Problem: cup_counterbalancing (2022, finals)

Courtney has an avant-garde kitchen counter made out of \(N\) rectangular sheets of metal of equal height, standing perpendicular to the ground. When viewed directly from the top, the counter looks like an (unfilled) polygon on a plane with \(N\) edges, the \(i\)th of which extends from point \((X_i, Y_i)\) to point \((X_{(i \text{ mod } N)+1},\, Y_{(i \text{ mod } N)+1})\). These line segments only intersect at their endpoints.

Courtney's friends often make fun of the counter, saying that the thin metal "surface" is useless for holding anything up, but Courtney wants to prove them wrong.

Courtney considers placing a cup with a circular rim of radius \(R\) onto the counter (with the rim facing down), centered at a point chosen uniformly randomly from the square \([0, L] \times [0, L]\). What is the chance that the cup stays balanced on the counter without falling? Your output will be accepted if it is within \(10^{-6}\) of the jury's answer.

*Note: The face-down cup is modeled as an unfilled ring—not as a disk.*

# Constraints

\(1 \le T \le 7\)
\(1 \le N \le 7\)
\(1 \le R, L \le 15\)
\(0 \le X_i, Y_i \le 15\)

# Input Format

Input begins with a single integer \(T\), the number of test cases. For each test case, there is first a line containing three space-separated integers \(N\), \(R\), and \(L\). Then, \(N\) lines follow, the \(i\)th of which contains two space-separated integers \(X_i\) and \(Y_i\),

# Output Format

For the \(i\)th test case, print a line containing `"Case #i: "` followed by a single real number between \(0\) and \(1\), the chance that the cup will balance if placed with its rim centered at a uniformly random point in the square \([0, L] \times [0, L]\).

# Sample Explanation

The counters in the first and second sample cases are depicted below, with the blue regions representing points at which centering the cup will lead to it staying balanced.

{{PHOTO_ID:556593865835592|WIDTH:650}}

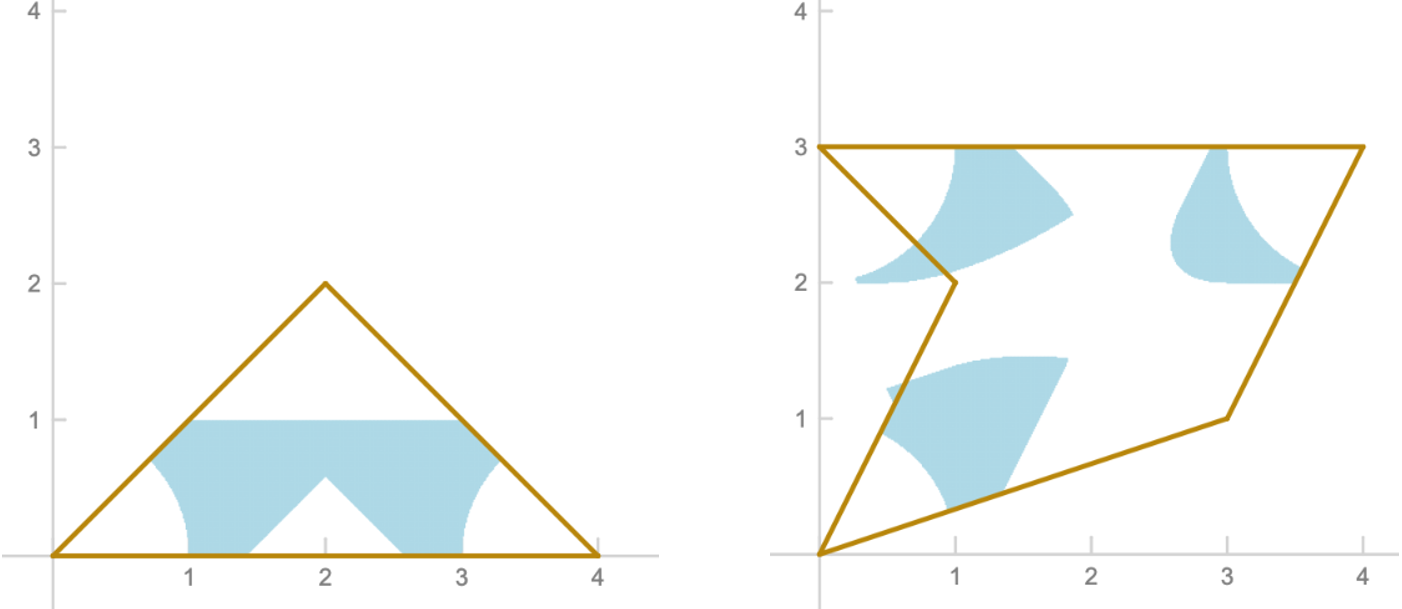

Sample input:
2
3 1 4
0 0
2 2
4 0
5 1 4
0 0
1 2
0 3
4 3
3 1

Sample output:
Case #1: 0.1169663730642699
Case #2: 0.1353445414060363

Solution:
Let's call a position where the circle doesn't fall *stable*. First, let's see how we can check whether a given point is stable. Consider all intersection points between that cup and surrounding positions (we can find these naively in linear time). If all of these points lie on a half-circle, then the ring will fall. Otherwise, there will be three points that create a triangle which contains the center of mass of the ring.

**Solution 1:**

As it turns out, any stable point in general form (we can ignore points that are edge cases because those points are ~\(0\%\) of the area) will have at least \(3\) intersections. In fact, if a point is stable it's true that there are a particular \(3\) intersection points that make it stable. This idea is informally supported with what we'll call the "Jenga Principle": if a ring is balancing on \(4\) or more points, one of them will be "loose" in the same way a Jenga block resting on three blocks below it will always be resting on at least one "loose" block which could be removed.

We can case out all of the possible ways that two or three line segments could support a ring, brute force those segments, and then compute the overlap of these shapes. This is tricky to do mathematically for the area on which a ring could balance on two segments (the shapes include more than just circles and line segments), so some method of curve approximation will be useful here.

**Solution 2:**

Actually, if we were to just pick random points \(10^6\) times, we'll get a reasonable approximation of the answer. To get even closer, there are other tricks we can try: first, we can better distribute our points to decrease variance, such as overlaying them evenly in a grid. Once we're there, there are several options to improve our sampling, and we can follow one or more to get a solution which is accurate enough and runs in time:

- Spend less time looking at spaces that are surrounded by points that are either all stable or all unstable: Because the bounds are small, these points are very unlikely to differ from their neighbors once the neighbors are close enough.
- Use a *k*-d tree or similar data structure to break up the search space, and stop searching if large areas are \(100\%\) similar after many samples.
- Multithread our solution and optimize the constant factor overhead.
- Analyze the variance of the solution ahead of time to determine how many samples are needed for a sufficiently accurate estimate.

This optimization can be a tedious but rather straightforward process, and the main challenge is not underestimating the complexity of the potential solutions, or spending too much time on implementation. Notably, the stable region isn't necessarily convex, isn't necessarily entirely located within the polygon, isn't necessarily connected, and can even be connected but with holes.

import java.io.PrintWriter;
import java.text.DecimalFormat;
import java.util.ArrayList;
import java.util.Arrays;
import java.util.Random;
import java.util.Scanner;

public class CupCounterbalancing {
  static PrintWriter out;

  static void solve(Scanner fs, PrintWriter out, int tt) throws InterruptedException {
    int n = fs.nextInt(), r = fs.nextInt(), max = fs.nextInt();
    Vec[] points = new Vec[n];
    for (int i = 0; i < n; i++) {
      points[i] = new Vec(fs.nextInt(), fs.nextInt());
    }
    double ans = solveNaive1e8(points, r, max);
    out.println("Case #" + tt + ": " + ans);
    out.flush();
  }

  static double solveNaive1e8(Vec[] points, int r, int max) {
    long time = System.currentTimeMillis();
    Vec test = new Vec(1, 0).rotate(random.nextDouble()).scale(max / Math.sqrt(1e8));
    double res = solveNaive(points, r, max, test);
    return res;
  }
  static double solveNaive1e8Multithreaded(
      Vec[] points, int r, int max, boolean print, int nThreads) throws InterruptedException {
    long time = System.currentTimeMillis();
    Thread[] threads = new Thread[nThreads];
    final double[] answers = new double[nThreads];
    for (int i = 0; i < threads.length; i++) {
      final int ii = i;
      threads[i] = new Thread(null, null, "T") {
        public void run() {
          answers[ii] = solveNaive1e8(points, r, max);
        }
      };
      threads[i].start();
    }
    for (Thread t : threads) {
      t.join();
    }
    double average = 0;
    for (double d : answers) {
      average += d;
    }
    return average / nThreads;
  }

  static Random random = new Random();

  static double solveNaive(Vec[] points, int r, int max, Vec test) {
    test.x = Math.abs(test.x);
    test.y = Math.abs(test.y);
    Vec start = new Vec(0, 0);
    int row = 0;
    Vec rotated = test.rot90();
    Seg[] segs = new Seg[points.length];
    for (int i = 0; i < points.length; i++) {
      segs[i] = new Seg(points[i], points[(i + 1) % points.length]);
    }
    int worksCount = 0;
    int allCount = 0;
    while (true) {
      Vec rowStart = start.add(rotated.scale(row));
      if (rowStart.y > max)
        break;
      Vec at = rowStart;
      while (at.x <= max && at.y <= max) {
        if (at.x >= 0 && at.y >= 0) {
          if (worksNaive(segs, at, r)) {
            worksCount++;
          }
          allCount++;
        }
        at = at.add(test);
      }
      row++;
    }
    row = -1;
    while (true) {
      Vec rowStart = start.add(rotated.scale(row));
      Vec at = rowStart;
      boolean hit = false;
      while (at.x <= max && at.y <= max) {
        if (at.x >= 0 && at.y >= 0) {
          hit = true;
          if (worksNaive(segs, at, r)) {
            worksCount++;
          }
          allCount++;
        }
        at = at.add(test);
      }
      row--;
      if (!hit) {
        break;
      }
    }
    return worksCount / (double) allCount;
  }

  static boolean worksNaive(Seg[] segs, Vec query, long r) {
    ArrayList<Vec> intersections = new ArrayList<>();
    Circle c = new Circle(query, r);
    for (Seg s : segs) {
      Vec[] ans = c.intersectSeg(s);
      if (ans != null) {
        for (Vec v : ans) {
          intersections.add(v);
        }
      }
    }
    double[] angles = new double[intersections.size()];
    for (int i = 0; i < angles.length; i++) angles[i] = intersections.get(i).sub(query).angle();
    Arrays.sort(angles);
    if (angles.length <= 2) {
      return false;
    }
    for (int i = 1; i < angles.length; i++) {
      if (angles[i] - angles[i - 1] >= Math.PI) {
        return false;
      }
    }
    if (angles[0] - (angles[angles.length - 1] - Math.PI * 2) > Math.PI) {
      return false;
    }
    return true;
  }

  static class Vec {
    static final double EPS = 1e-6;
    double x, y;
    public Vec(double x, double y) {
      this.x = x;
      this.y = y;
    }
    public Vec add(Vec o) { return new Vec(x + o.x, y + o.y); }
    public Vec sub(Vec o) { return new Vec(x - o.x, y - o.y); }
    public Vec scale(double s) { return new Vec(x * s, y * s); }
    public double dot(Vec o) { return x * o.x + y * o.y; }
    public double cross(Vec o) { return x * o.y - y * o.x; }
    public double mag2() { return dot(this); }
    public double mag() { return Math.sqrt(mag2()); }
    public Vec unit() { return scale(1 / mag()); }
    public Vec rot90() { return new Vec(-y, x); }
    public Vec rot270() { return new Vec(y, -x); }

    public Vec rotate(double theta) {
      double PI = Math.PI;
      double newX = x * Math.cos(theta) + y * Math.cos(PI / 2 + theta);
      double newY = x * Math.sin(theta) + y * Math.sin(PI / 2 + theta);
      return new Vec(newX, newY);
    }

    // Angle between 0 and 2PI
    public double angle() {
      return (Math.atan2(y, x) + 2 * Math.PI) % (2 * Math.PI);
    }

    public String toString() {
      DecimalFormat df = new DecimalFormat("#.##");
      return "(" + df.format(x) + ", " + df.format(y) + ")";
    }

    static boolean eq(double a, double b) {
      return Math.abs(a - b) < EPS;
    }

    static boolean leq(double a, double b) {
      return a - EPS < b;
    }
    static boolean geq(double a, double b) {
      return a + EPS > b;
    }

    public boolean equals(Object oo) {
      Vec o = (Vec) oo;
      return eq(x, o.x) && eq(y, o.y);
    }
  }

  static class Seg {
    Vec from, to, dir;

    public Seg(Vec from, Vec to) {
      this.from = from;
      this.to = to;
      dir = to.sub(from);
    }

    // Line-line intersection
    public Vec lineIntersect(Seg o) {
      double det = o.dir.x * dir.y - dir.x * o.dir.y;
      if (Vec.eq(det, 0))
        return null;
      double dist = (o.dir.x * (o.from.y - from.y) - o.dir.y * (o.from.x - from.x)) / det;
      return from.add(dir.scale(dist));
    }

    public boolean containsPoint(Vec o) {
      double distFromLine = dir.unit().cross(o.sub(from));
      if (!Vec.eq(distFromLine, 0)) {
        return false;
      }
      return Vec.eq(dir.mag(), from.sub(o).mag() + to.sub(o).mag());
    }

    // Seg-seg intersection
    public Vec segIntersection(Seg o) {
      Vec intersect = lineIntersect(o);
      if (intersect == null) {
        return null;
      }
      return containsPoint(intersect) && o.containsPoint(intersect) ? intersect : null;
    }

    // Returns 1 if above, 0 if on, -1 if below.
    public int side(Vec o) {
      Vec oDir = o.sub(from);
      double distFromLine = dir.unit().cross(oDir);
      return Vec.eq(distFromLine, 0) ? 0 : (int)Math.signum(distFromLine);
    }

    public boolean intersects(Seg o) {
      return side(o.from) != side(o.to) && o.side(from) != o.side(to);
    }

    public Vec getClosestTo(Vec o) {
      double percentThere = o.sub(from).dot(dir) / dir.mag2();
      return from.add(dir.scale(Math.max(0, Math.min(1, percentThere))));
    }

    public Vec projectToLine(Vec o) {
      return dir.scale(o.sub(from).dot(dir) / dir.mag2()).add(from);
    }

    // Returns the shortest segment from the x-axis to the point to the y axis.
    // toContain must be a point with positive x and y coordinates.
    public static Seg getShortestSegFromAxesContainingQ1Point(Vec toContain) {
      double slope = -Math.pow(toContain.y / toContain.x, 1.0 / 3);
      double b = toContain.y - toContain.x * slope;
      double xInt = -b / slope;
      return new Seg(new Vec(0, b), new Vec(xInt, 0));
    }

    public String toString() {
      return from + " -> " + to;
    }
  }

  static class Circle {
    Vec c;
    double r;

    public Circle(Vec c, double r) {
      this.c = c;
      this.r = r;
    }

    public boolean contains(Vec v) {
      return c.sub(v).mag2() - Vec.EPS * Vec.EPS <= r * r;
    }

    // When standing at this circle, returns right tangent, then left tangent.
    public Vec[] intersect(Circle o) {
      if (c.equals(o.c)) {
        return null;
      }
      Vec dir = o.c.sub(c);
      double d2 = dir.mag2(), d = Math.sqrt(d2);
      if (r + o.r < d || r + d < o.r || o.r + d < r) {
        return null;
      }
      if (Vec.eq(r + o.r, d) || Vec.eq(o.r + d, r)) {
        return new Vec[] {c.add(dir.scale(r / d))};
      }
      if (Vec.eq(r + d, o.r)) {
        return new Vec[] {c.sub(dir.scale(r / d))};
      }
      double d1 = (r * r + d2 - o.r * o.r) / (2 * d);
      double h = Math.sqrt(r * r - d1 * d1);
      Vec unitDir = dir.unit();
      Vec rInt = c.add(unitDir.scale(d1).add(unitDir.rot270().scale(h)));
      Vec lInt = c.add(unitDir.scale(d1).add(unitDir.rot90().scale(h)));
      return new Vec[] {rInt, lInt};
    }

    public double intersectionArea(Circle o) {
      double d = o.c.sub(c).mag();
      if (r + o.r < d) {
        return 0;
      }
      double minR = Math.min(r, o.r), maxR = Math.max(r, o.r), pi = Math.PI;
      if (Vec.leq(d + minR, maxR)) {
        return pi * minR * minR;
      }
      double theta1 = 2 * Math.acos((r * r + d * d - o.r * o.r) / (2 * r * d));
      double theta2 = 2 * Math.acos((o.r * o.r + d * d - r * r) / (2 * o.r * d));
      double part1Area = theta1 / 2 * r * r;
      double part2Area = theta2 / 2 * o.r * o.r;
      double tri1 = r * r * Math.sin(theta1) / 2;
      double tri2 = o.r * o.r * Math.sin(theta2) / 2;
      return part1Area + part2Area - tri1 - tri2;
    }

    // Returns right tangent, then left tangent from perspective of the point
    public Vec[] getTangentPoints(Vec p) {
      if (contains(p)) {
        return null;
      }
      double d2 = c.sub(p).mag2();
      return new Circle(p, Math.sqrt(d2 - r * r)).intersect(this);
    }

    // Line going from my left to his right, then my right to his left lines go
    // from me to him
    public Seg[] internalTangentLines(Circle o) {
      Vec[] tangentPoints = new Circle(c, r + o.r).getTangentPoints(o.c);
      Vec offset1 = tangentPoints[0].sub(o.c).rot90().unit().scale(o.r);
      Vec offset2 = tangentPoints[1].sub(o.c).rot270().unit().scale(o.r);
      return new Seg[] {
          new Seg(tangentPoints[0].add(offset1), o.c.add(offset1)),
          new Seg(tangentPoints[1].add(offset2), o.c.add(offset2))
      };
    }

    // Right external tangent, then left external tangent, from my perspective
    // lines go from me to him
    public Seg[] externalTangentLines(Circle o) {
      if (o.r > r) {
        Seg[] oAnswer = o.externalTangentLines(this);
        return new Seg[] {
            new Seg(oAnswer[1].to, oAnswer[1].from),
            new Seg(oAnswer[0].to, oAnswer[0].from)
        };
      }
      Vec[] tangentPoints = new Circle(c, r - o.r).getTangentPoints(o.c);
      Vec offset1 = tangentPoints[0].sub(o.c).rot270().unit().scale(o.r);
      Vec offset2 = tangentPoints[1].sub(o.c).rot90().unit().scale(o.r);
      return new Seg[] {
          new Seg(tangentPoints[1].add(offset2), o.c.add(offset2)),
          new Seg(tangentPoints[0].add(offset1), o.c.add(offset1))
      };
    }

    // Line (not line segment)-circle intersection in the order of line.dir
    public Vec[] intersectLine(Seg line) {
      Vec closest = line.projectToLine(c);
      double d2 = closest.sub(c).mag2();
      if (d2 > r * r) {
        return null;
      }
      double l = Math.sqrt(r * r - d2);
      if (Vec.eq(l, 0)) {
        return new Vec[] {closest};
      }
      Vec lVec = line.dir.unit().scale(l);
      return new Vec[] {closest.sub(lVec), closest.add(lVec)};
    }

    // Line segment-circle intersection
    public Vec[] intersectSeg(Seg seg) {
      Vec[] lineIntersections = intersectLine(seg);
      if (lineIntersections == null)
        return null;
      ArrayList<Vec> contained = new ArrayList<>();
      for (Vec v : lineIntersections) {
        if (seg.containsPoint(v)) {
          contained.add(v);
        }
      }
      if (contained.isEmpty()) {
        return null;
      }
      return contained.toArray(new Vec[contained.size()]);
    }

    public String toString() {
      DecimalFormat df = new DecimalFormat();
      return "center: " + c + ", r: " + df.format(r);
    }
  }

  public static void main(String[] args) throws InterruptedException {
    Scanner fs = new Scanner(System.in);
    out = new PrintWriter(System.out);
    int T = fs.nextInt();
    for (int t = 1; t <= T; t++) {
      solve(fs, out, t);
    }
    fs.close();
    out.close();
  }
}